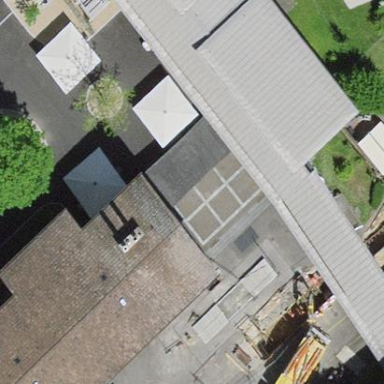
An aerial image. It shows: View of roof of building.